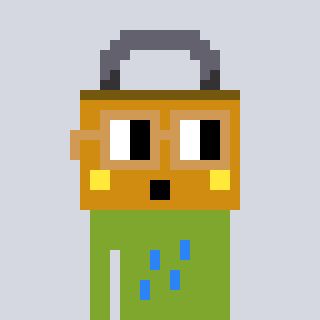
a pixel art character with square brown glasses, a lock-shaped head and a slimegreen-colored body on a cool background